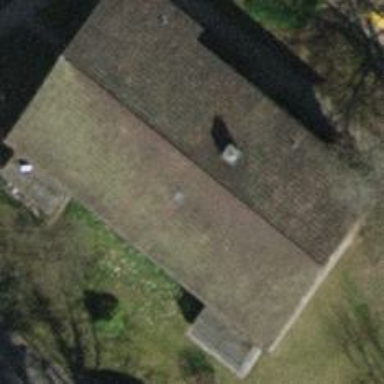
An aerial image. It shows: Pitched roof building.